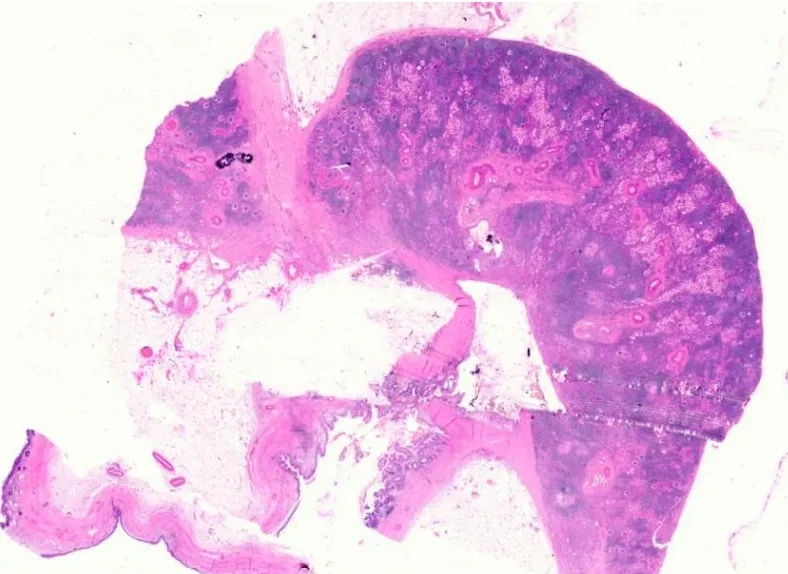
Scanner view showing mucinous adenocarcinoma involving the renal pelvis (H&E, 20X).
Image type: pathology (h&e)